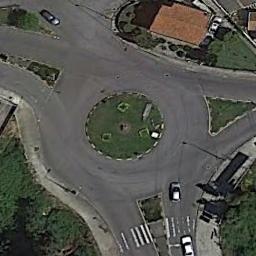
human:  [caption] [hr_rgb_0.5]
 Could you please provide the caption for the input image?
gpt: There are several moving vehicles on the road at the roundabout, There are several buildings and some trees and some lawns around the roundabout .

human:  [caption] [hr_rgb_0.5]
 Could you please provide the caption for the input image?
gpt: The roundabout is on the grass next to trees and buildings .

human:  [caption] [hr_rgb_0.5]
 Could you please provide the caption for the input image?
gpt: There is a red buildings beside the roundabout .

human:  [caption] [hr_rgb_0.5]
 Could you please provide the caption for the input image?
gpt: The roundabout connects four roads and a house is next to the roundabout .

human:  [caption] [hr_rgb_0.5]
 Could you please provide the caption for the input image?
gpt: There are some green lawns and a brown building beside the roundabout .